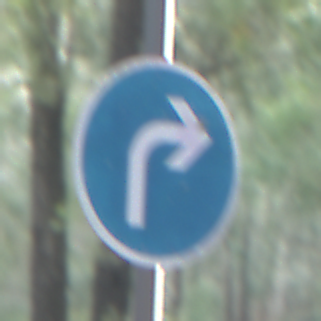
Verkehrszeichen: VorgeschriebeneFahrtrichtungRechts
Umgebung: Outdoor, Nature
Tageszeit: SunriseSunset
Wetter: NotSpecified
Licht: Natural
Jahreszeit: Autumn
Kontrast: MediumContrast